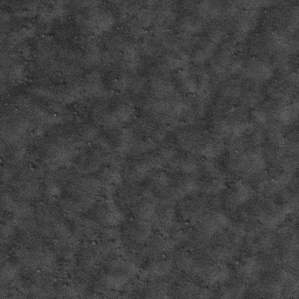
Label: frost